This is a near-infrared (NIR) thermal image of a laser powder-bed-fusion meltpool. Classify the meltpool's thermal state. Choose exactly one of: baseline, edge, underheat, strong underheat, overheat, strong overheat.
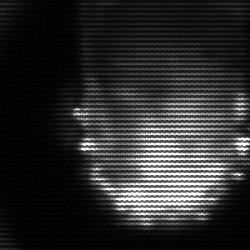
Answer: baseline